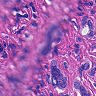
Metastatic tissue present: yes